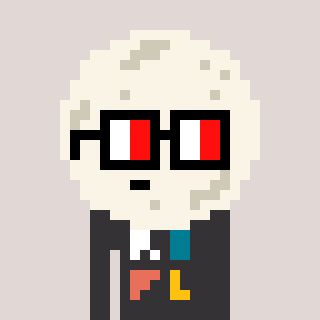
a pixel art character with square glasses with black frames and red eyes, a moon-shaped head and a grayscale-colored body on a warm background